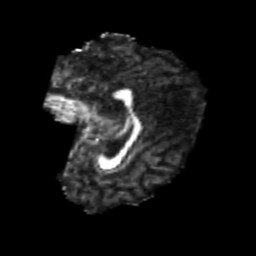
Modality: FA
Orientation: sagittal
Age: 20
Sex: female
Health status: healthy
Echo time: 0.074 s